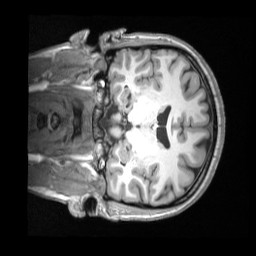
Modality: T1w
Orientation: coronal
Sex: female
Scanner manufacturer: siemens
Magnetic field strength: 3 T
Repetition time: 2.53 s
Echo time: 0.00164 s